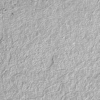
Label: not_dusty